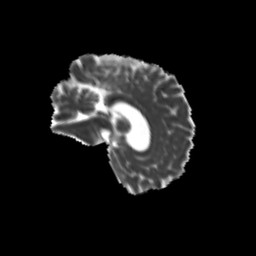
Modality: MD
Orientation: sagittal
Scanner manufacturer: siemens
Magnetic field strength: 3 T
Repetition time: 9.2 s
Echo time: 0.084 s